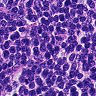
Metastatic tissue present: no